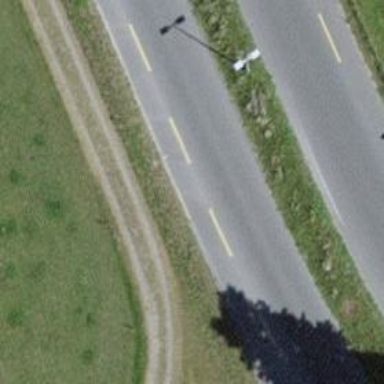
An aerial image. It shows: Primary highway with asphalt surface and designated cycle lane.